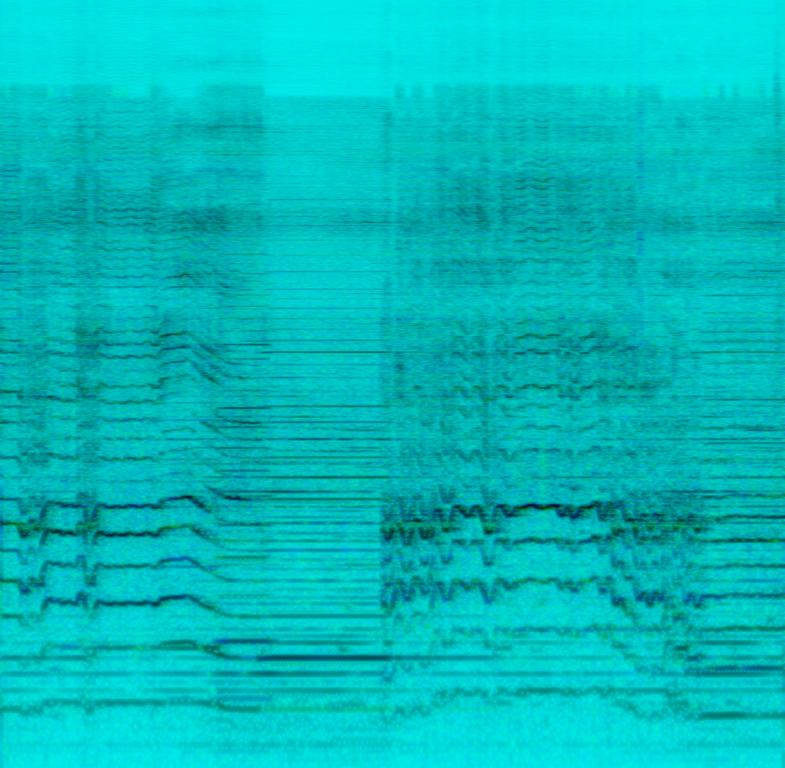
This classical Indian song features a male voice singing in vocables without any lyrics. This is accompanied by a harmonium playing the same melody as the voice and continuing to play after the voice has rested. Sitars are playing in the background. There is no percussion in this song. This song can be played in a retro movie in which a classical singer is performing in front of a live audience.